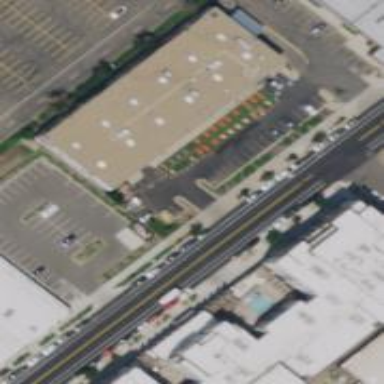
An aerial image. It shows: Brown commercial building.